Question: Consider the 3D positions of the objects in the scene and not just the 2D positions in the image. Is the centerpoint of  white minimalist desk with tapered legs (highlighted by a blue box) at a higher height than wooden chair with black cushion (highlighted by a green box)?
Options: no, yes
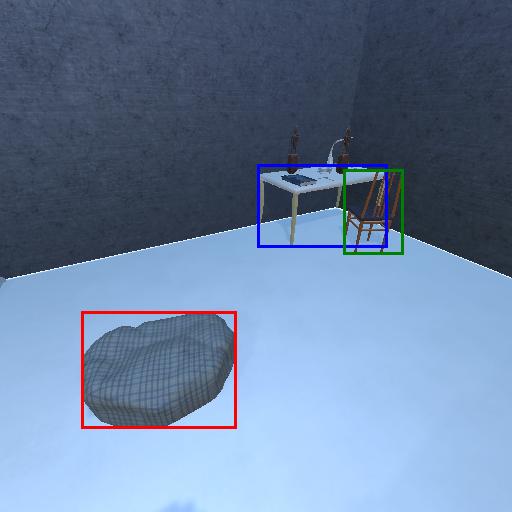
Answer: no